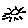
Label: sun